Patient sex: M
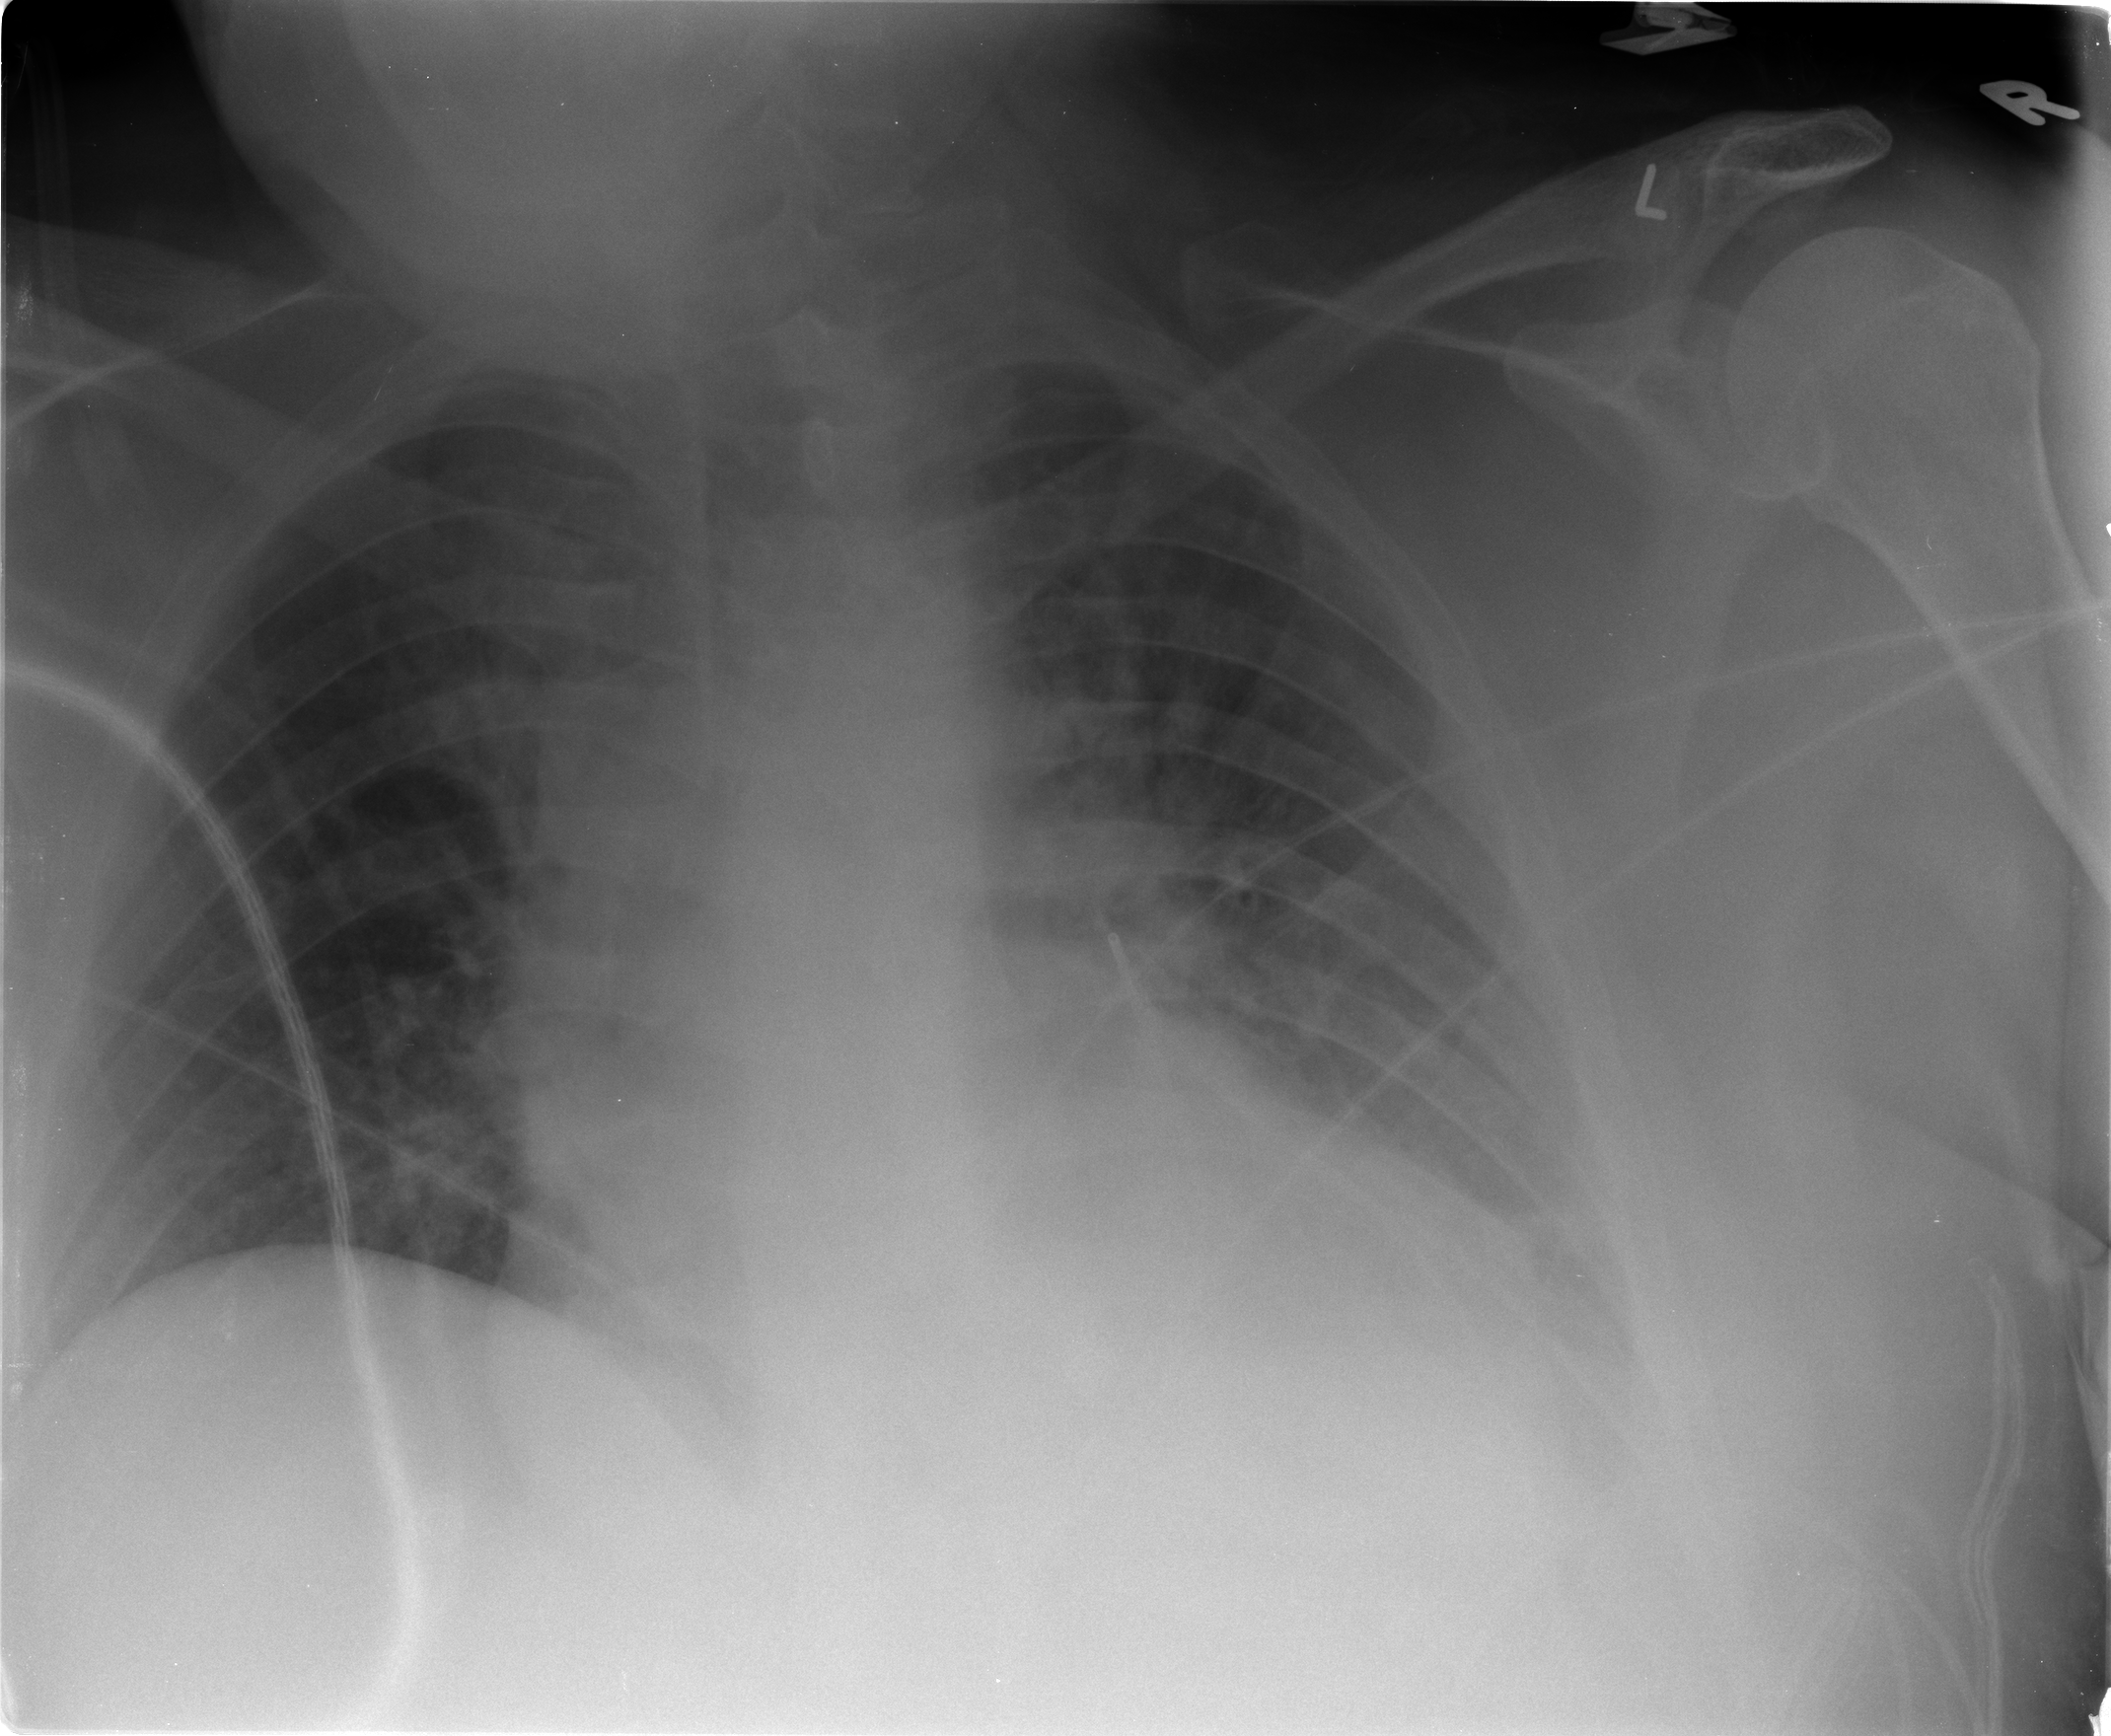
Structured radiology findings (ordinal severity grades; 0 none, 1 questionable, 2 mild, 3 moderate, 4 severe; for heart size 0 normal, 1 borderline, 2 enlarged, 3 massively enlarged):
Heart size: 2
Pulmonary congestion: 1
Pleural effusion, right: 0
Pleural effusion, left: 2
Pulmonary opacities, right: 0
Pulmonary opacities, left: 0
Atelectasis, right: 2
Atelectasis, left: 2